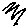
Label: zigzag